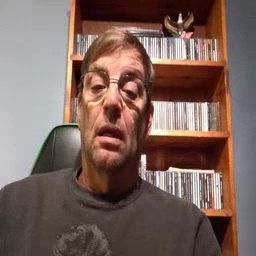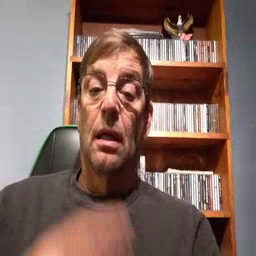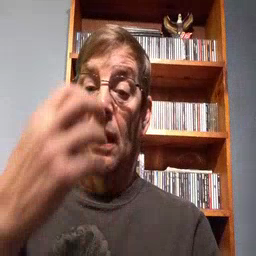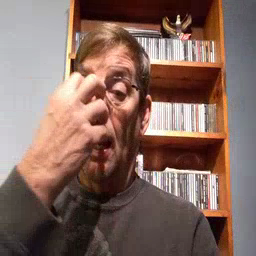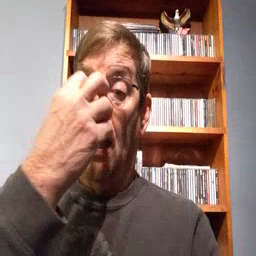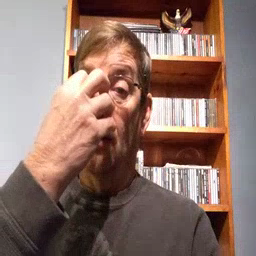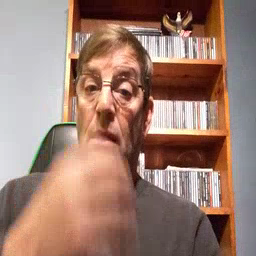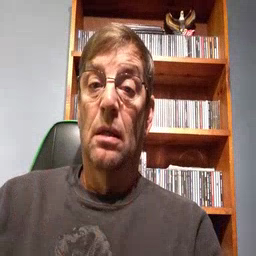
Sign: clown